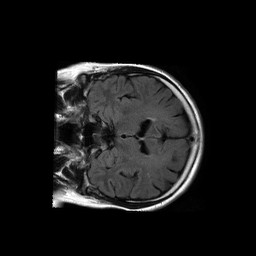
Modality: FLAIR
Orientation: coronal
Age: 66
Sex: male
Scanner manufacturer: philips
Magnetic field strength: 1.5 T
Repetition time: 6 s
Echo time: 0.12 s